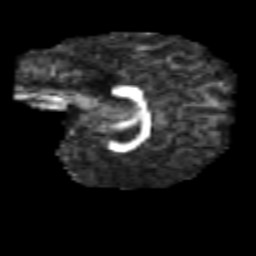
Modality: FA
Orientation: sagittal
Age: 8
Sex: female
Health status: healthy